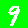
Digit: 9